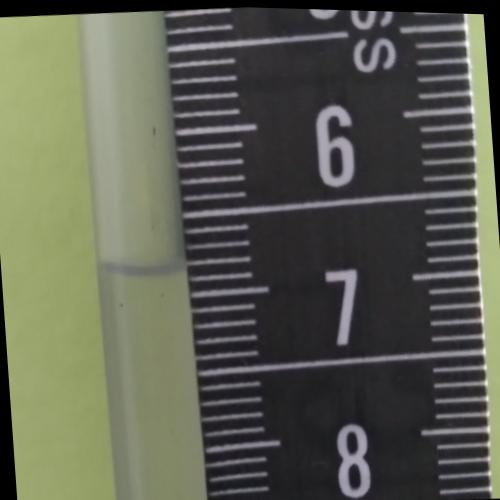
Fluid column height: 6.8 cm